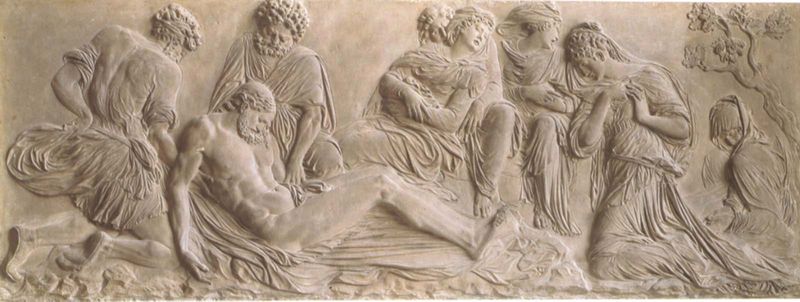
Titel: Die Beweinung Christi
Künstler: Jean Goujon
Schlagwörter: akt, baum, körper, mann, nackt, schatten, umhang, bäume, frauen, menschen, bewegung, frau, haar, marmor, männer, schleier, tuch, beige, bart, wand, falten, stein, tod, tot, trauer, boden, gewänder, kind, personen, locken, skulptur, relief, schlafen, man, muskeln, krank, weinen, verletzt, salbung, christus, jesus, kreuzabnahme, antik, dramatik, durchsichtig, legen, jünger, maria, maria magdalena, trauern, ohnmacht, grablegung, tränen, antikisch, josef, klagen, grablege, passion, klage